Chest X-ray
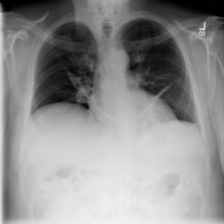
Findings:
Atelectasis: positive
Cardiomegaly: negative
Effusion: negative
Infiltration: negative
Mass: negative
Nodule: negative
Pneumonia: negative
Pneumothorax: negative
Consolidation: negative
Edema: negative
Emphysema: negative
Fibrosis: negative
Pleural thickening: negative
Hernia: negative